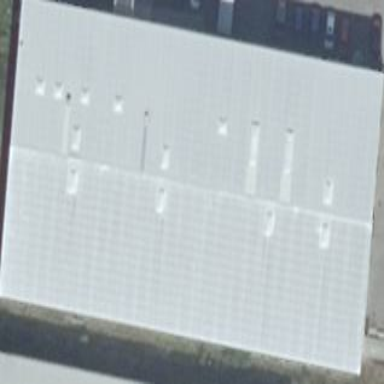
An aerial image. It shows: Wholesale shop within building.